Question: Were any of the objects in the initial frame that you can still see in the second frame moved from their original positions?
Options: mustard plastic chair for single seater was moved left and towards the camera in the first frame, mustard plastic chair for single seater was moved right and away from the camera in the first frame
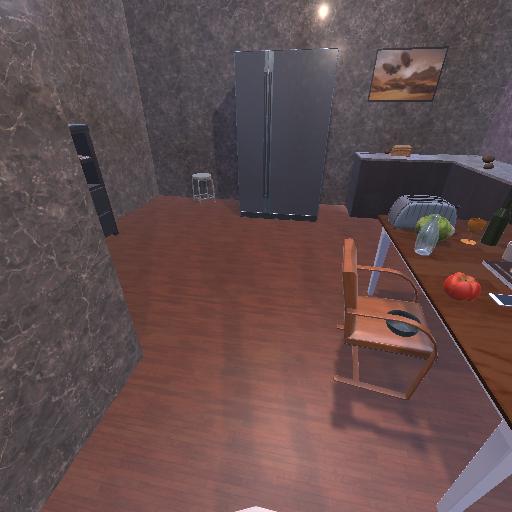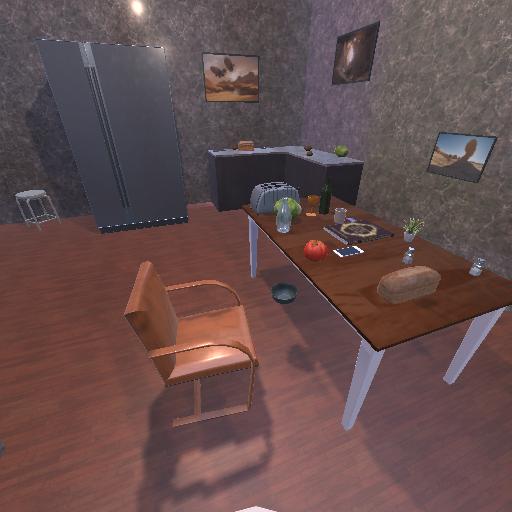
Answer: mustard plastic chair for single seater was moved left and towards the camera in the first frame